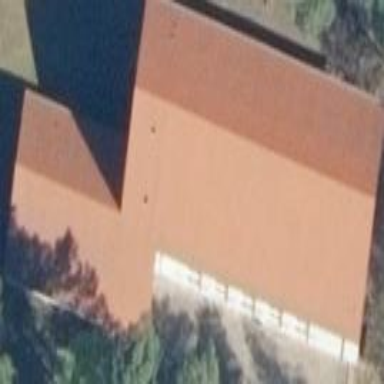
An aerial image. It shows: Civic building with gabled roof.